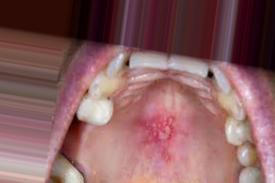
Condition: Mouth Ulcer